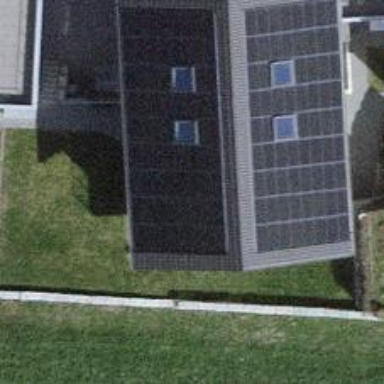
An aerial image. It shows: Solar photovoltaic panel generator.